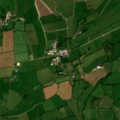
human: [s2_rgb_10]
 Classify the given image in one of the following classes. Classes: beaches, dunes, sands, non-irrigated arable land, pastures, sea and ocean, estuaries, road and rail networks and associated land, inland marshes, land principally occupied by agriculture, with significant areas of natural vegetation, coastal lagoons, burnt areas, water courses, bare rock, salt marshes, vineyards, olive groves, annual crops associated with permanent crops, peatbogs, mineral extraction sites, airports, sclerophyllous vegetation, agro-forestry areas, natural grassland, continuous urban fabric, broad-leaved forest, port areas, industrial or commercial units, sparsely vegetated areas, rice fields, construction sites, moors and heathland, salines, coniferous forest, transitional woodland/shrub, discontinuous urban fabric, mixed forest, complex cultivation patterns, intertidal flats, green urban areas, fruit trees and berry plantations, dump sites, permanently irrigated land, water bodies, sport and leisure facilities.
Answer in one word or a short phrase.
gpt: pastures